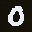
Label: 0